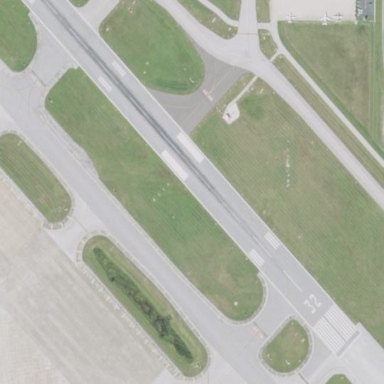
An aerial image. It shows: Paved runway at the airport.